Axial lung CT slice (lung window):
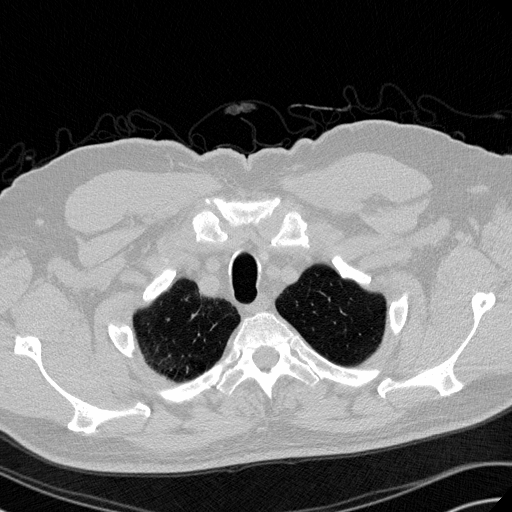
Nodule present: no